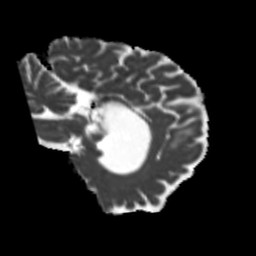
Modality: MD
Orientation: sagittal
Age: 31
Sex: female
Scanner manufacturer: siemens
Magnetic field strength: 3 T
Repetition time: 5.25 s
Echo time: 0.08 s